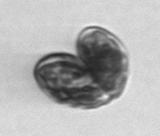
Label: Karenia